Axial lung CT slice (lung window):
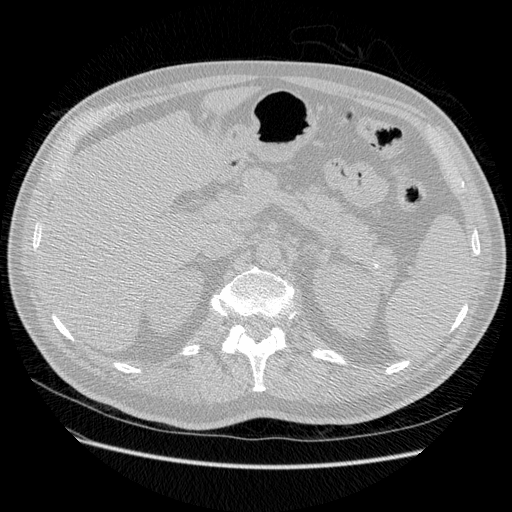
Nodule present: no